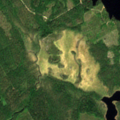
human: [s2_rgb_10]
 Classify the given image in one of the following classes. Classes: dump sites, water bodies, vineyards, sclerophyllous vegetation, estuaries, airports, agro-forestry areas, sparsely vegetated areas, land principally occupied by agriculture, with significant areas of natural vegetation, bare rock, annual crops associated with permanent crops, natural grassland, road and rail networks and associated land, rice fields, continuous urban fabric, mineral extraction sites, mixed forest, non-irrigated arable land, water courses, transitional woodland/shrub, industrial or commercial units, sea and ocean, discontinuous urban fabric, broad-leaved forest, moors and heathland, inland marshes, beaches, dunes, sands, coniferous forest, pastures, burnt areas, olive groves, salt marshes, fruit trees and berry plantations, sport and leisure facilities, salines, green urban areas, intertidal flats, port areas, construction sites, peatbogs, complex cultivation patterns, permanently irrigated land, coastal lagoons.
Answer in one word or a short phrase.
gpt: coniferous forest, water bodies